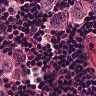
Metastatic tissue present: yes